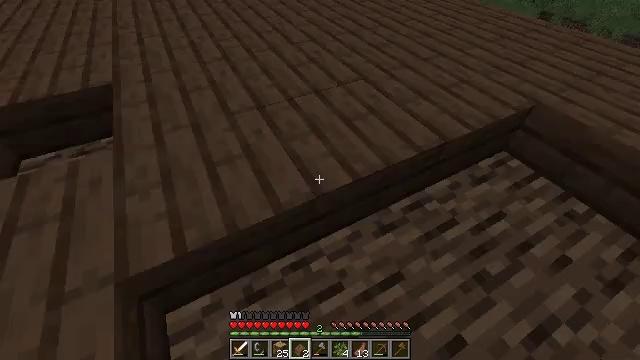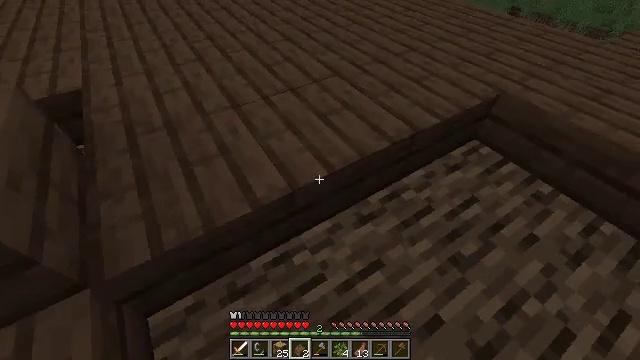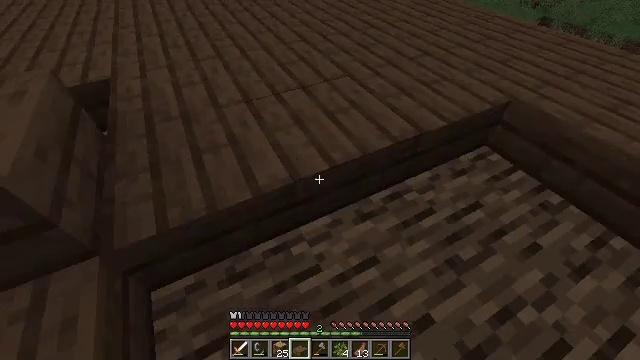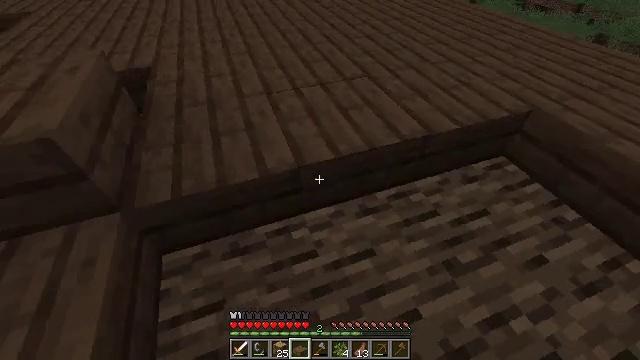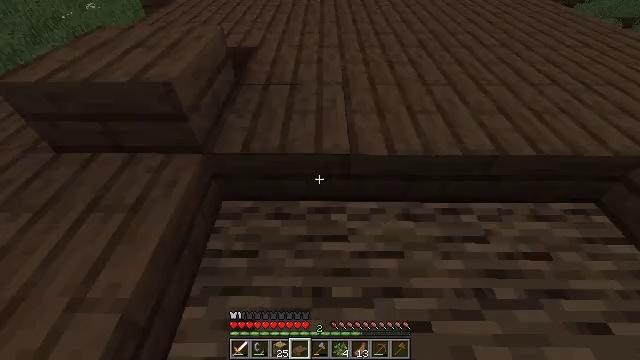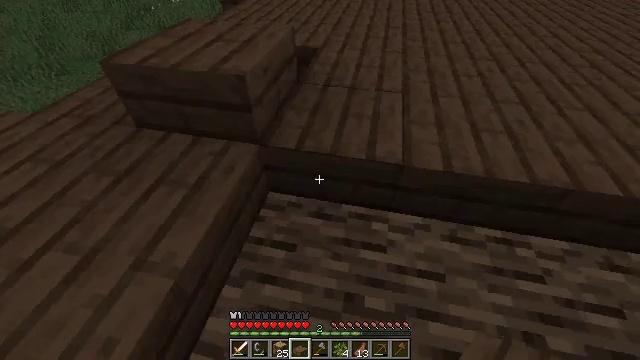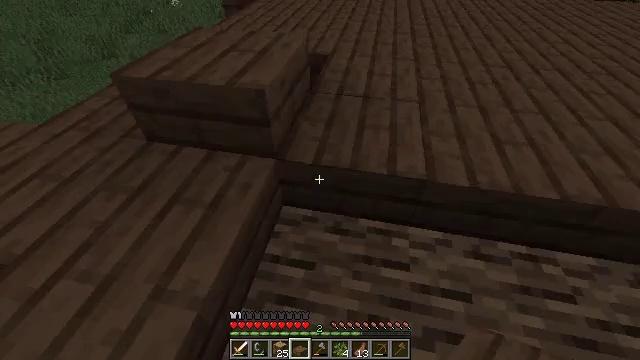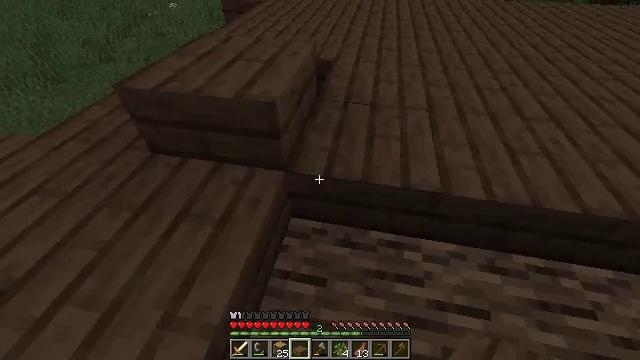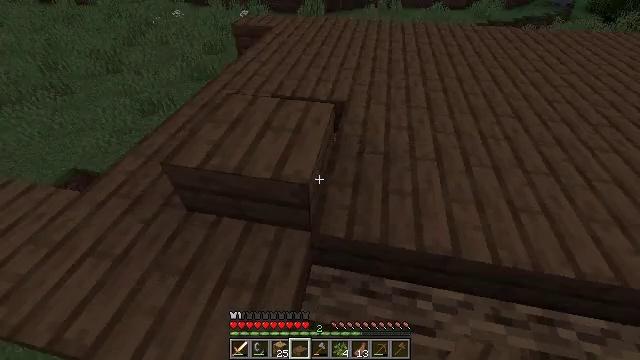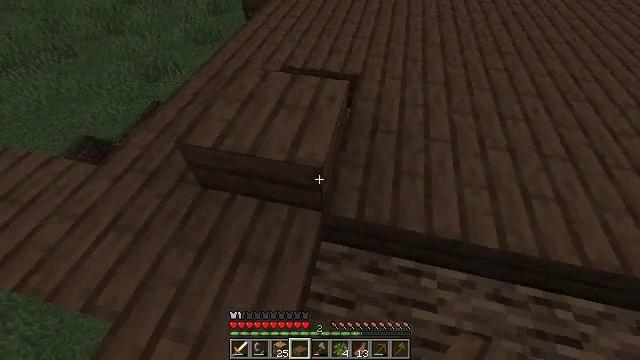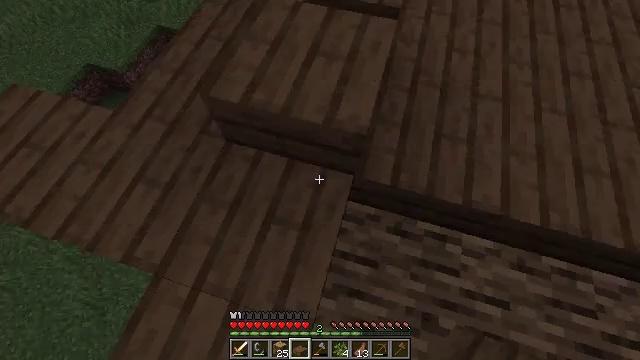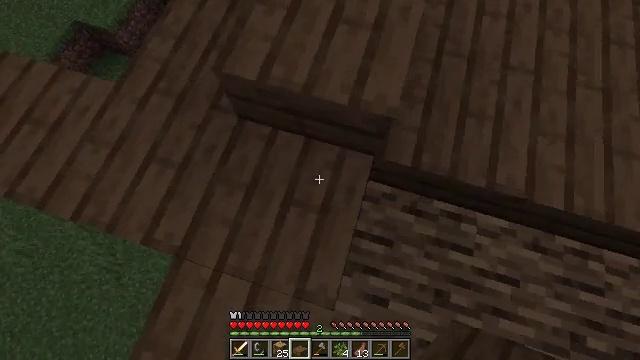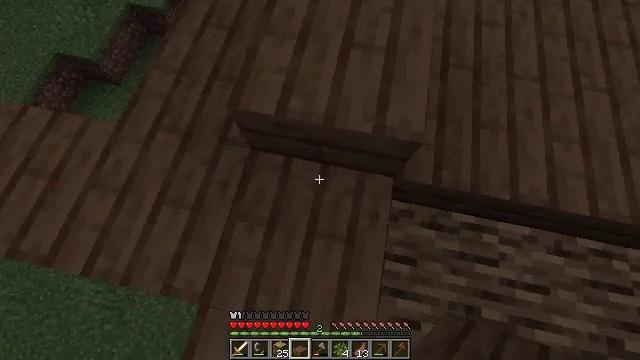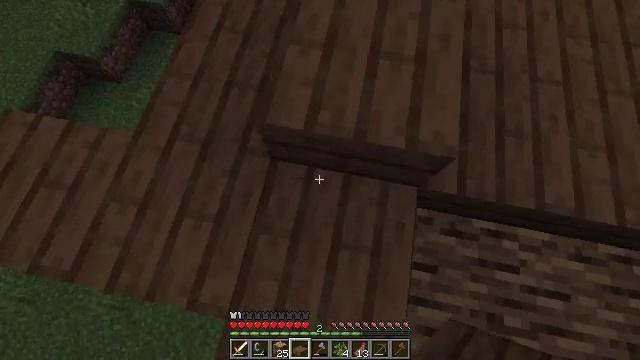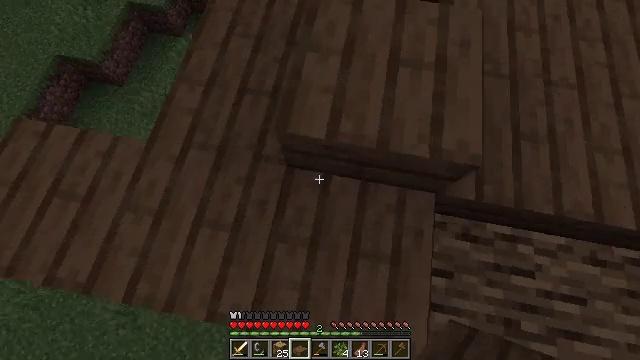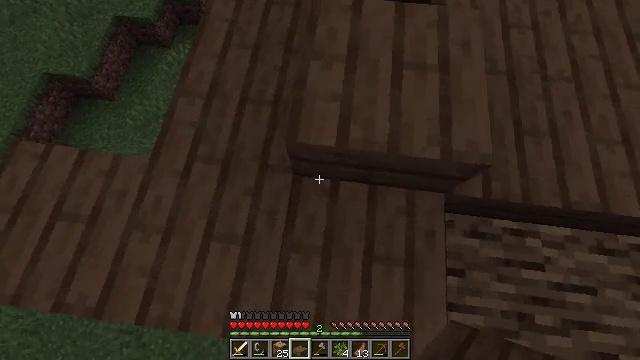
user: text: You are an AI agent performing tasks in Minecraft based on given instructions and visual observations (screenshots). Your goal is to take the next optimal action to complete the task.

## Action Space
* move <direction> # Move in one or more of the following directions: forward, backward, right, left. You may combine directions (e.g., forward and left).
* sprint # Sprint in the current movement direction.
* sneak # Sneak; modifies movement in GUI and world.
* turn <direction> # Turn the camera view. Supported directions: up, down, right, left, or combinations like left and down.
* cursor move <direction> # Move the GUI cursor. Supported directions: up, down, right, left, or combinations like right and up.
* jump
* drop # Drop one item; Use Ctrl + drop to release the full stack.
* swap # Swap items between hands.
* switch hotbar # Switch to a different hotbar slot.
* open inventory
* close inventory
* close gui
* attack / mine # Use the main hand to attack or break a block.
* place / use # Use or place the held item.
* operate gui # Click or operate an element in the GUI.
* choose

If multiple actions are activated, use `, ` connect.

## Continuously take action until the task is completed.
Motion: motion action
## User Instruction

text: Gather the spruce slab by holding left button.
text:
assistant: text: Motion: move back and move right, turn right
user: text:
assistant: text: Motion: move back and move right, turn left
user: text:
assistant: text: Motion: move right, turn left and up
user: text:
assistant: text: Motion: move left, turn left
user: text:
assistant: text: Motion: move forward and move left, turn left
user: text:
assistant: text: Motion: move forward and move left
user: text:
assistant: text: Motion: move forward and move left
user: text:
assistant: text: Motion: move forward and move left
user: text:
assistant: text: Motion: move forward and move left, turn left and down
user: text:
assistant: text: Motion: move forward and move left, turn left and down
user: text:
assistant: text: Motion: move forward and move left, turn down
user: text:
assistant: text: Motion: move forward and move left, turn right and up
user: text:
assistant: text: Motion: move left, turn down
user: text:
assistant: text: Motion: no_op
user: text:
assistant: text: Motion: turn right
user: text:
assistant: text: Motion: turn right and up
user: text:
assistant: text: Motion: turn right and up
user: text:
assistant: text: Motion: turn right
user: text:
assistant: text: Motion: turn right and up
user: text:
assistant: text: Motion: turn right and up
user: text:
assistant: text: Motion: turn right and up
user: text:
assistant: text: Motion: turn right and up
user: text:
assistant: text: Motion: turn up
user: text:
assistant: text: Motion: no_op
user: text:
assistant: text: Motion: switch to hotbar 5
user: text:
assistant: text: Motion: switch to hotbar 5
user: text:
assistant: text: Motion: switch to hotbar 5
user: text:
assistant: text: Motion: attack / mine, switch to hotbar 5
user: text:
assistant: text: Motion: attack / mine, switch to hotbar 5
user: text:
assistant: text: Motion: attack / mine